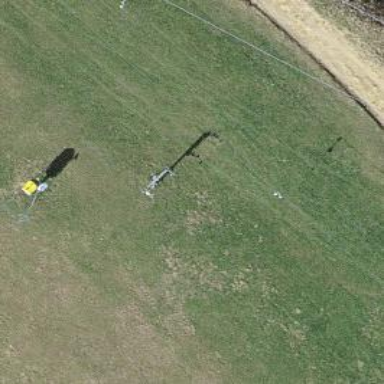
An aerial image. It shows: Pylon used for aerialway.